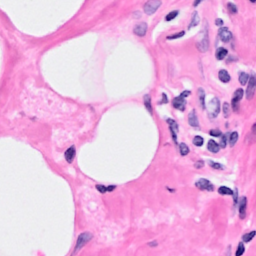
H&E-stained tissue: Breast